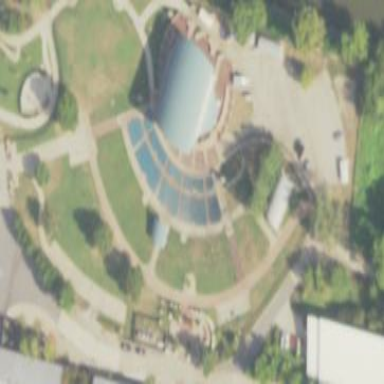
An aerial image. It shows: Theatre.